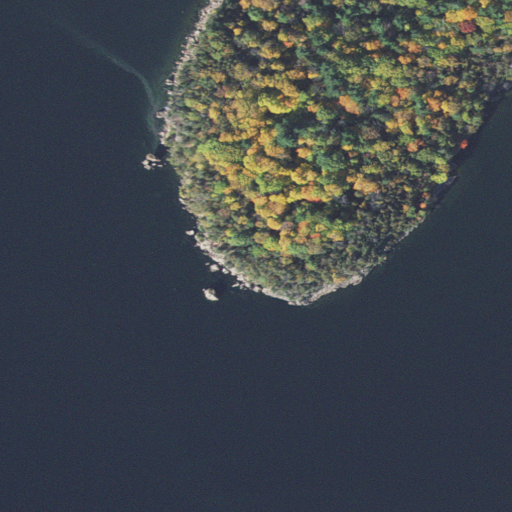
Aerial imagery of cape in Vermont named Lone Rock Point containing open water, deciduous forest, mixed forest, evergreen forest, and woody wetlands